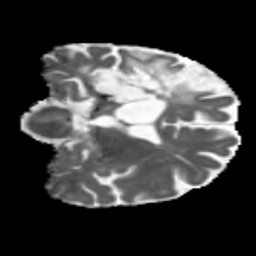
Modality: MD
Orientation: coronal
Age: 60
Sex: male
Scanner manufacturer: siemens
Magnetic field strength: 3 T
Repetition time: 5.47 s
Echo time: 0.0854 s